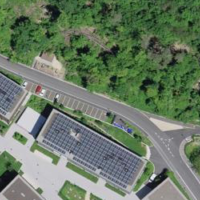
EUNIS habitat code: 44
Species observed at this site:
Aglais io